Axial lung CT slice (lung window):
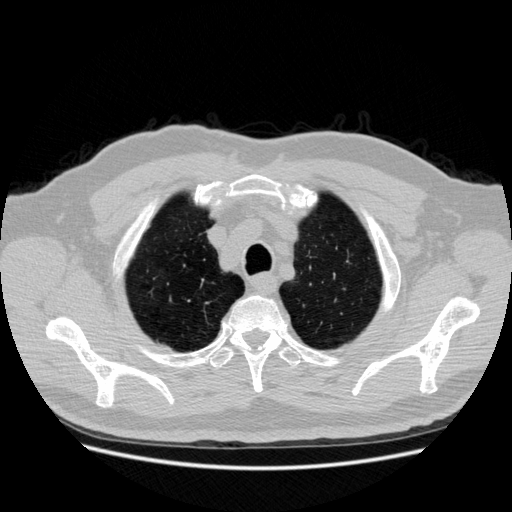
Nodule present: no